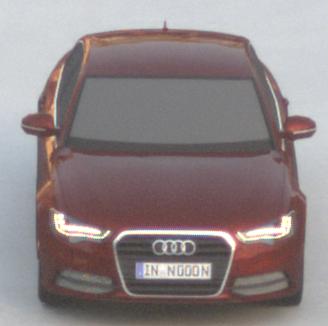
Make: Audi
Model: A6 2.0 TFSI
Detailed model: A6 (C7) Limousine
Model produced from: 2011/10
Model produced until: 2014/09
Doors: 4
Color: red
Road condition: dry road
Daytime: sunrise or sunset
Contrast: low contrast